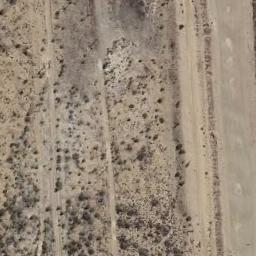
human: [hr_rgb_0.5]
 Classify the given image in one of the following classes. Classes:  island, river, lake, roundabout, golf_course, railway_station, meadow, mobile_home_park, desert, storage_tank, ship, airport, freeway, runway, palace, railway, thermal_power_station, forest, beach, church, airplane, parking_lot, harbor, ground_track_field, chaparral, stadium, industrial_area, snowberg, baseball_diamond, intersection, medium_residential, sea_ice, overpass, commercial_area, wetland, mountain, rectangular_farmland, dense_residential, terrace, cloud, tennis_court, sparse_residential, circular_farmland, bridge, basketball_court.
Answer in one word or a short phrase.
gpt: chaparral